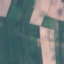
Label: AnnualCrop